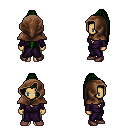
a pixel art fantasy rpg character, female body template, human, tanned skin, purple robe, teal pants, green extra-long topknot hairstyle, cloth hood, maroon shoes, four views (front, back, left, right), 2x2 character sprite sheet, small pixel art, hard edges, no anti-aliasing